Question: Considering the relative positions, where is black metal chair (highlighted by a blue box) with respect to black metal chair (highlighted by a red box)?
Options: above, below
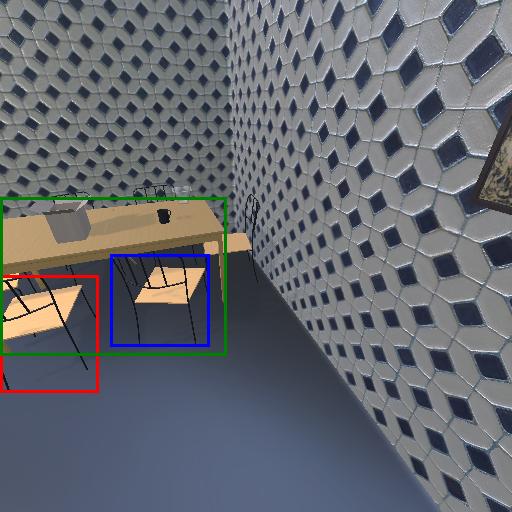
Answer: above